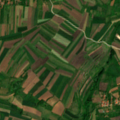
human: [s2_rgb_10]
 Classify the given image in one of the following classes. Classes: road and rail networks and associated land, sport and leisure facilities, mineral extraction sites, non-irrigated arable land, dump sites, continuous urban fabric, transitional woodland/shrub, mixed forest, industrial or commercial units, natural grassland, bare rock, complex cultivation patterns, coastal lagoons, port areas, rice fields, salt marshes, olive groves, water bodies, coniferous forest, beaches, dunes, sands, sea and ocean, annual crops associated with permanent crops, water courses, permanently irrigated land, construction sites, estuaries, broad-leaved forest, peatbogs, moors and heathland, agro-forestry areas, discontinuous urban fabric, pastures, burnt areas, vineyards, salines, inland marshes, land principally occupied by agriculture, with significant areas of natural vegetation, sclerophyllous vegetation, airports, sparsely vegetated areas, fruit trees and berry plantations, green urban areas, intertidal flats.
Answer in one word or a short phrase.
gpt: discontinuous urban fabric, non-irrigated arable land, complex cultivation patterns